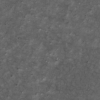
Label: not_dusty